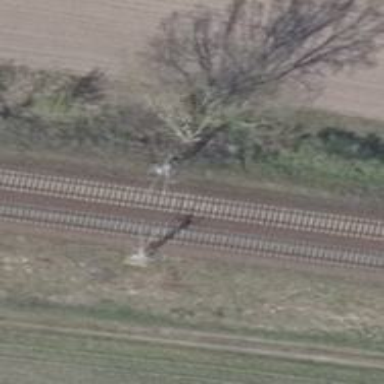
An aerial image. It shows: Milestone along the railway track with catenary mast.